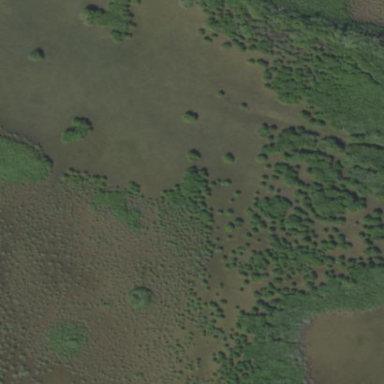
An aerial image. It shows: Beautiful mangrove wetland area.